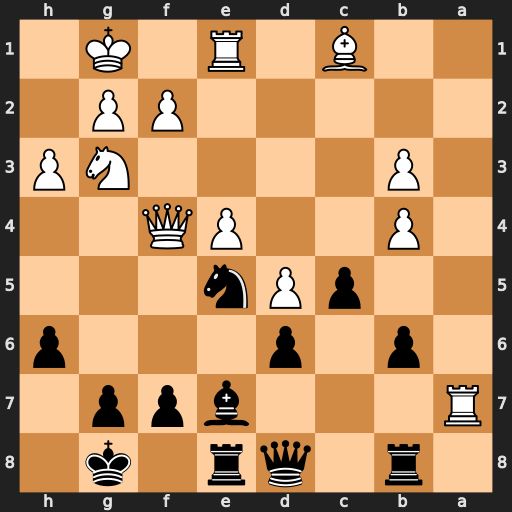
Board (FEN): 1r1qr1k1/R3bpp1/1p1p3p/2pPn3/1P2PQ2/1P4NP/5PP1/2B1R1K1
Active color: b
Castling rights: -
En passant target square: -
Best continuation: Bg5 Qf5 g6 Bxg5 hxg5